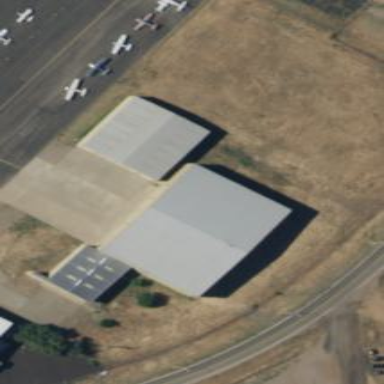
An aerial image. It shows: Hangar building located at airport.